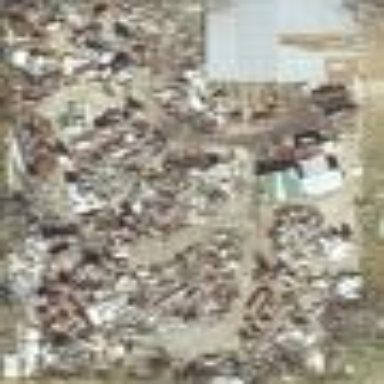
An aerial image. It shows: Scrap yard situated in industrial area.